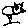
Label: bird